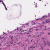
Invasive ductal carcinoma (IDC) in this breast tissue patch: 1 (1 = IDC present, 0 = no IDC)